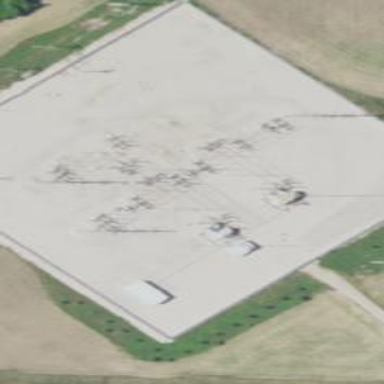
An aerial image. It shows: Distribution-level power substation.